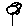
Label: flower